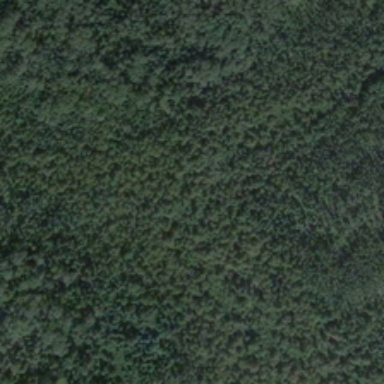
This is a forest .